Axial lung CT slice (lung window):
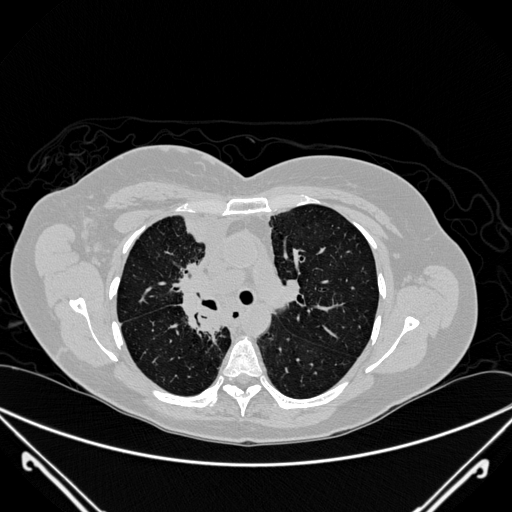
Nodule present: no